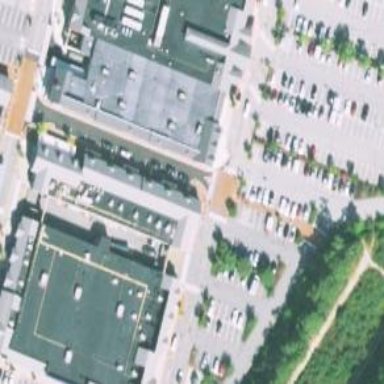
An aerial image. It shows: Parking space.